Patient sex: M
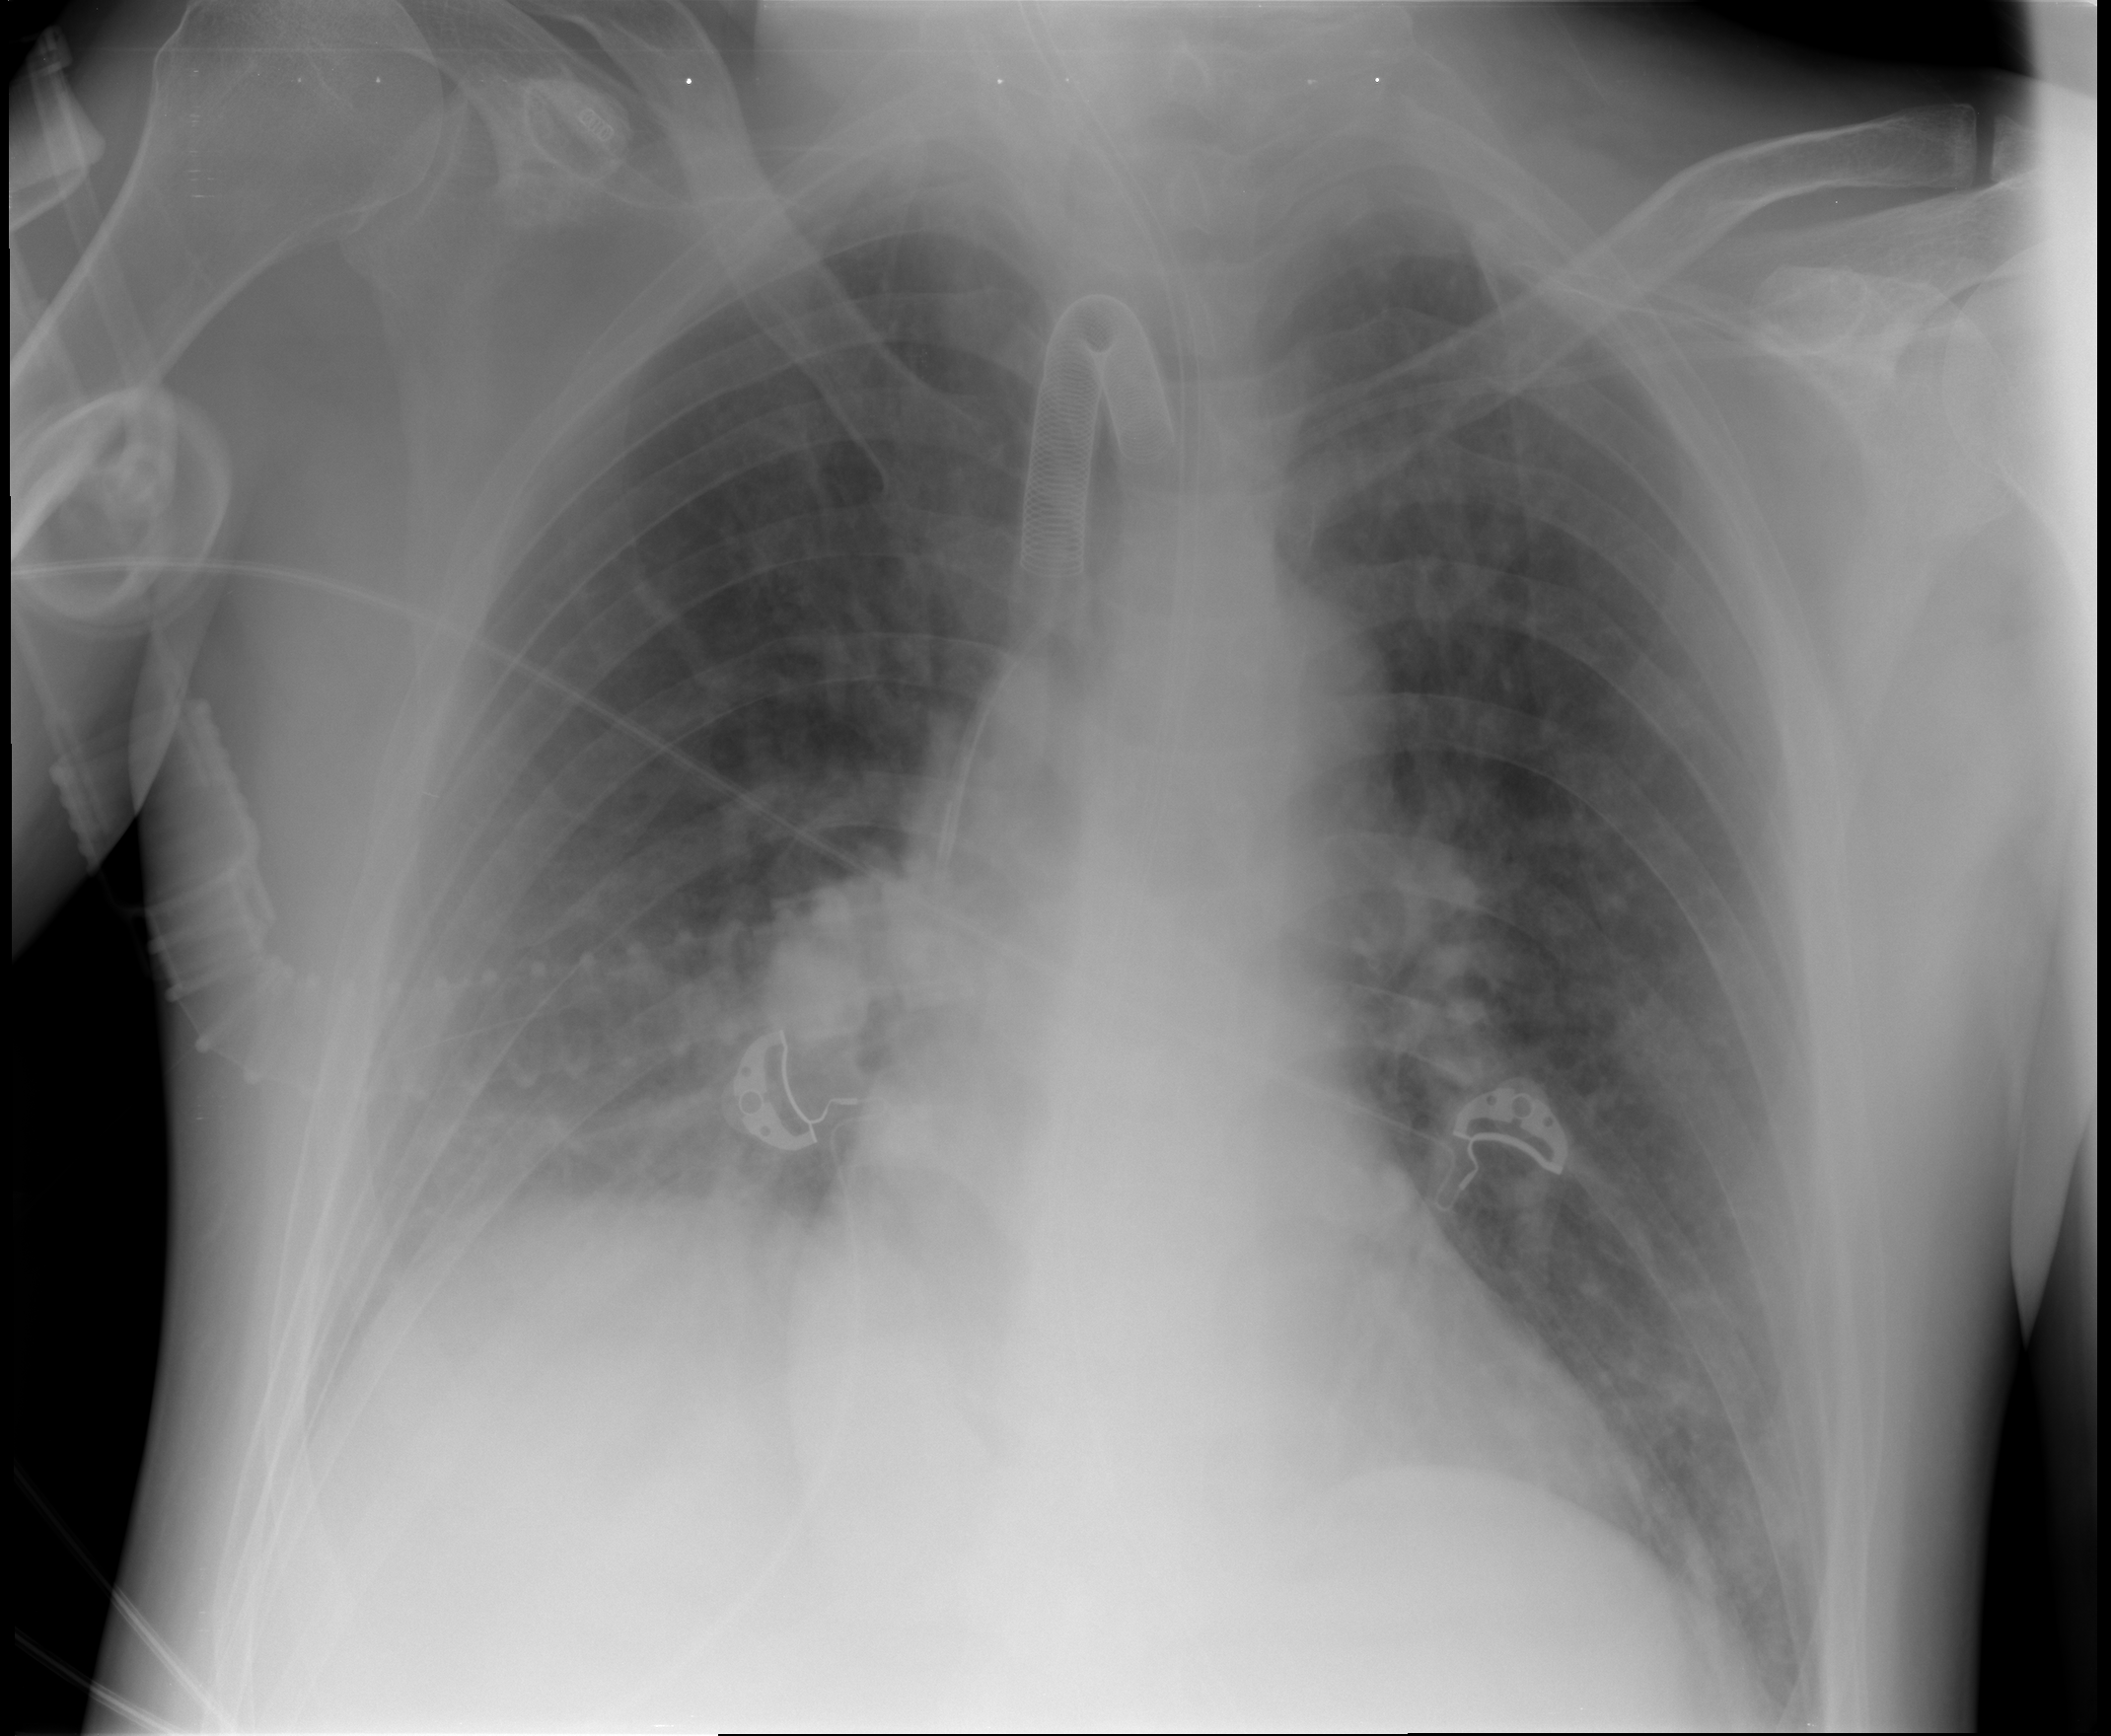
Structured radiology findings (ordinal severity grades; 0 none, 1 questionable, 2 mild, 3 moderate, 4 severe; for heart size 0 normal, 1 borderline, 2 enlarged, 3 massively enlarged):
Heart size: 0
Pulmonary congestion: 0
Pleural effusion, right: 1
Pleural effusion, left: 0
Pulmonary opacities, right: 0
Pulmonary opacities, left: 0
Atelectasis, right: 2
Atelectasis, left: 1